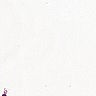
Metastatic tissue present: no